Question: I have <URL> that I want to use for 'border-bottom' for '.box' class:
'''
<div class="box">Hello World</div>
'''
And the CSS:
'''
.box {
background: #16a085;
width: 100px;
color: white;
padding: 100px;
text-align: center;
font-family: "monospace";
font-weight: bold;
font-size: 30px;
}
'''
The result is:
>
How can I set an image as border, being repeated horizontally, on the bottom side? A margin between the green background and border line would be required also.
I tried:
'''
/* border stuff */
border-image: url(http://i.imgur.com/CRWpl2d.png);
border-image-repeat: repeat;
'''
An alternative without using images would be:
'''
border-bottom: 3px dotted #367dd2;
padding-bottom: 4px;
'''
...but I want to use an image for border instead.
<URL>
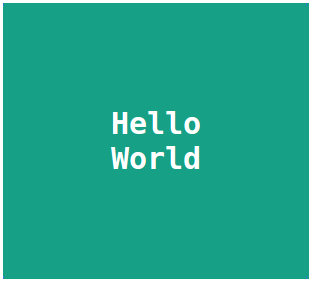
Answer: You can set border using 'background' property from the bottom side like this:
'''
background: #16a085 url('http://i.imgur.com/CRWpl2d.png') bottom center repeat-x;
'''
---
But if you want to maybe this fiddle is useful for you: <URL>